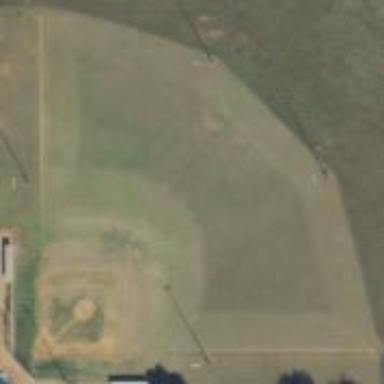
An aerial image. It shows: Baseball pitch for leisure and sports activities.